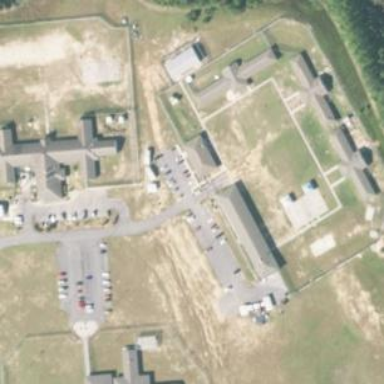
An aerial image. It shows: Prison.